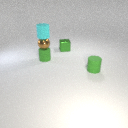
small green rubber cylinder below small brown metal sphere